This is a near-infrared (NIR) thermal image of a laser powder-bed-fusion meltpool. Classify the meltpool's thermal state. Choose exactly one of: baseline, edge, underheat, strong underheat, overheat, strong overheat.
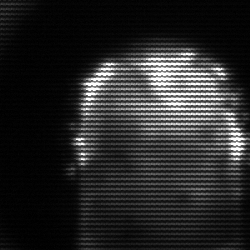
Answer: baseline